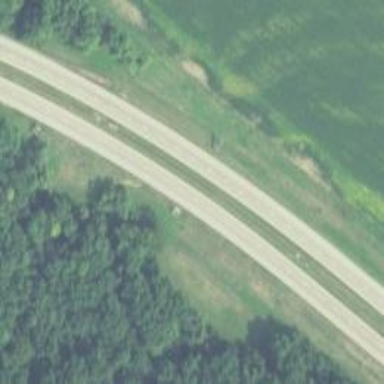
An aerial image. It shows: This image shows trunk highway that functions as expressway.